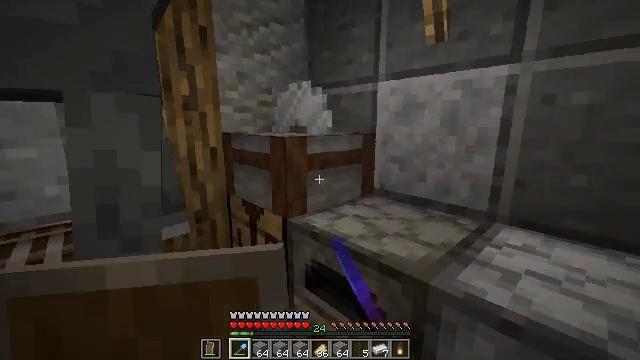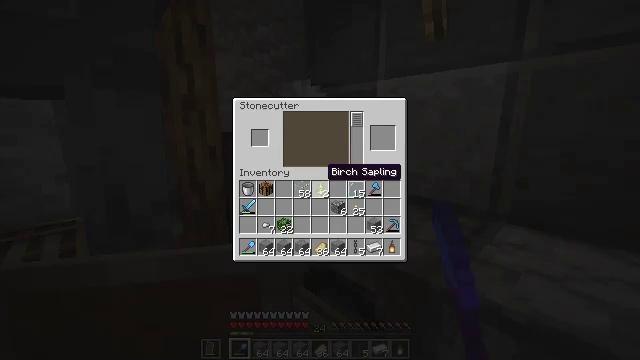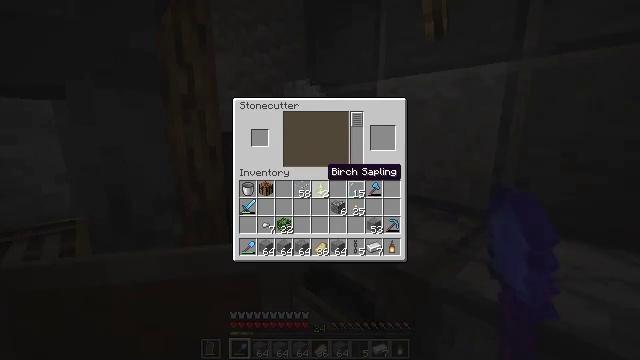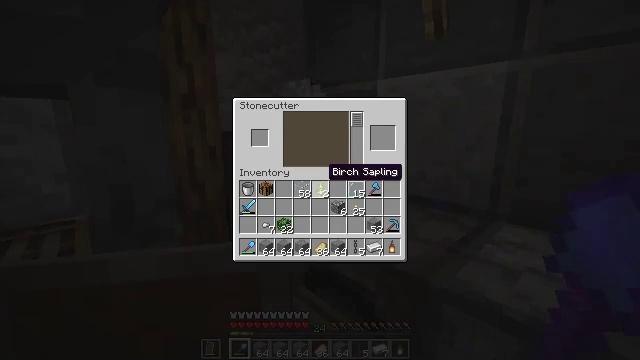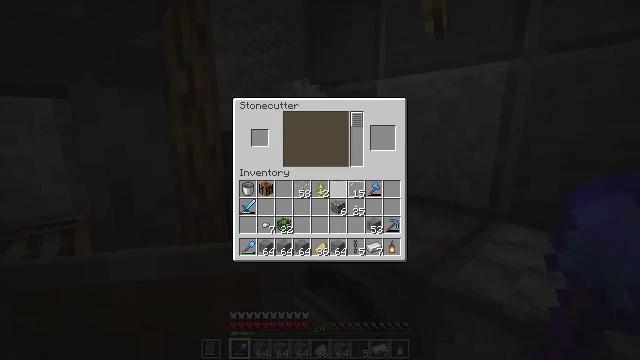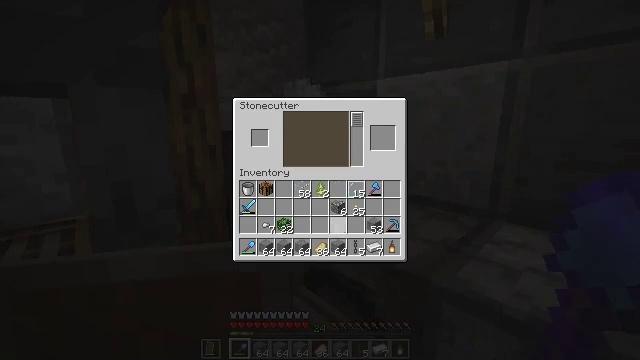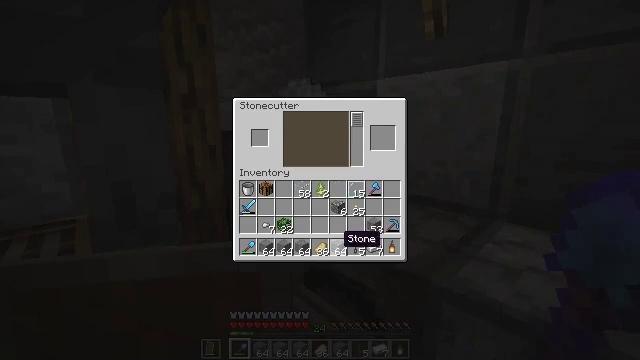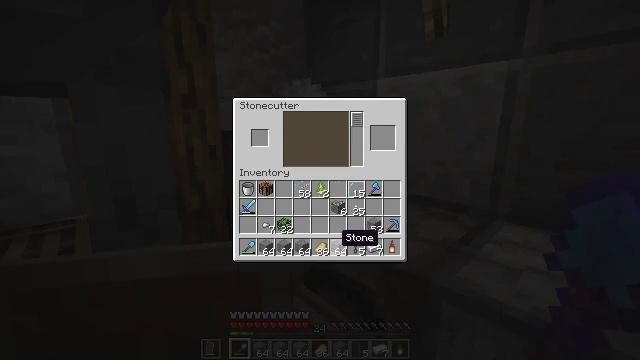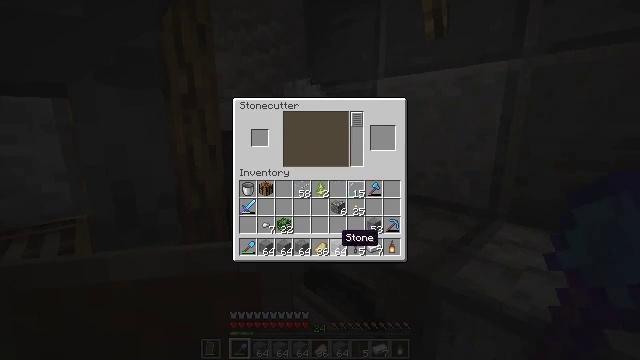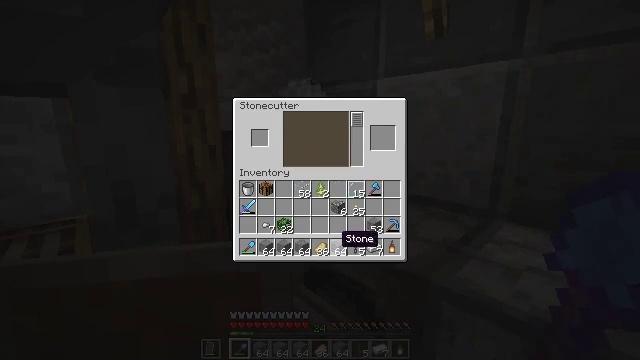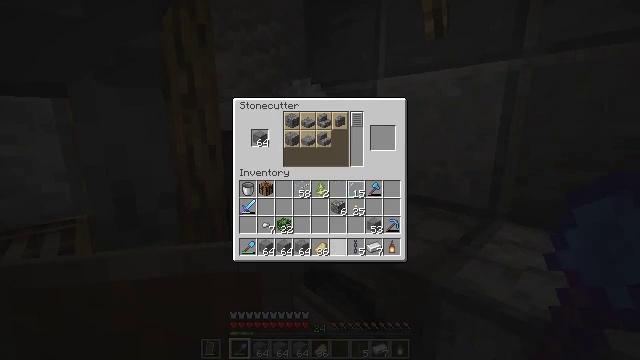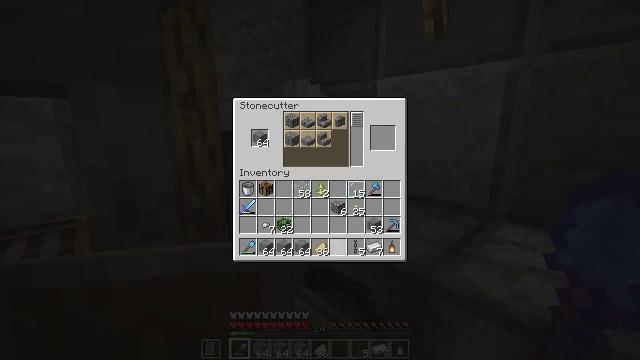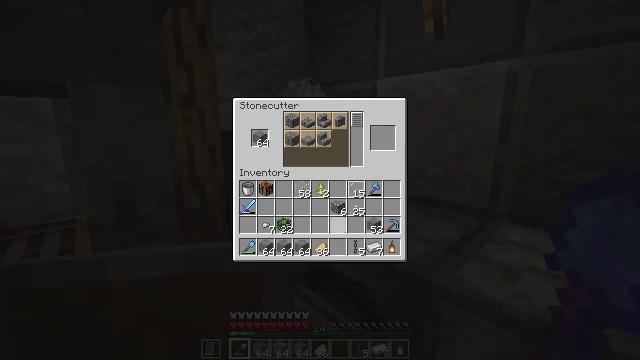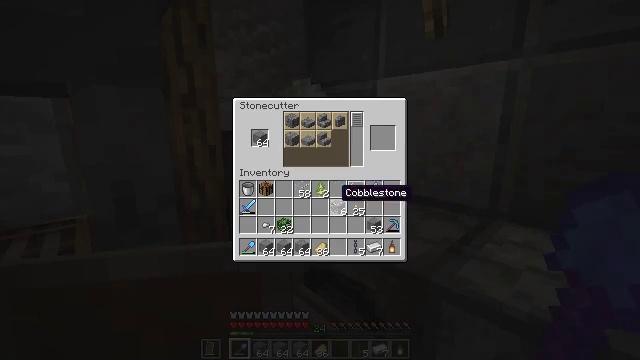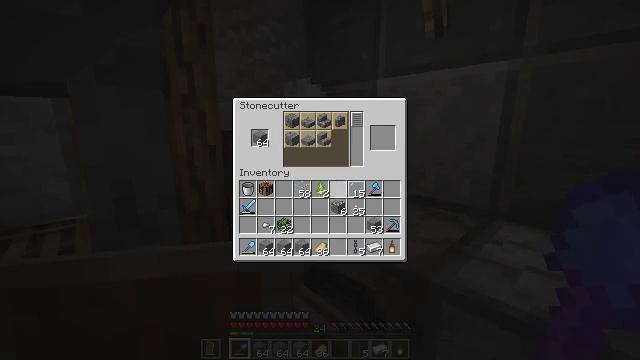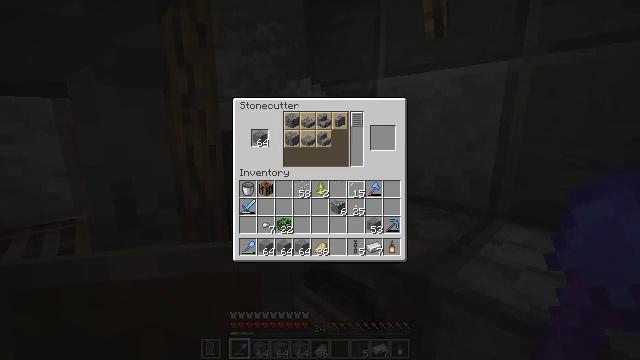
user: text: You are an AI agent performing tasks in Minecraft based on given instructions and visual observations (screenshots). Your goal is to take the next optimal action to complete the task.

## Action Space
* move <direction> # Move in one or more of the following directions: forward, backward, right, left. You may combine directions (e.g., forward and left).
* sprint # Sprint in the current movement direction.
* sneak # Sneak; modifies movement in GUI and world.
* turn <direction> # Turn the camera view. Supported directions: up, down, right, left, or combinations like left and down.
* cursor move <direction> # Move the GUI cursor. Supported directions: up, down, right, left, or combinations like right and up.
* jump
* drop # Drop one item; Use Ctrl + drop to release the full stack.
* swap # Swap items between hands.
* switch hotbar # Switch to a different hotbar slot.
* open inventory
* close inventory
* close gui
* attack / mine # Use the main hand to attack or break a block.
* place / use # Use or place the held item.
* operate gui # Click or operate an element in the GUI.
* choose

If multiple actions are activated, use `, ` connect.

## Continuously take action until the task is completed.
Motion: motion action
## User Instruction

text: Use the crafting table to craft a polished diorite slab.
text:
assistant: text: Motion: open gui
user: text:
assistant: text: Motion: no_op
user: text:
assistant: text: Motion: no_op
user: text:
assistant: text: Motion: cursor move right and down
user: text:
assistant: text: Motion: cursor move down
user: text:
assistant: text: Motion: cursor move down
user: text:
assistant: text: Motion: no_op
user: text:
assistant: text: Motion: sneak
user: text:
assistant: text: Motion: sneak
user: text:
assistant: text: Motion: sneak, operate gui
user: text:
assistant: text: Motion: sneak, operate gui
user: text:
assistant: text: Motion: sneak, cursor move up
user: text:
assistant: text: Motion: sneak, cursor move up
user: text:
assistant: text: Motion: cursor move up
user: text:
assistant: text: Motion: cursor move up
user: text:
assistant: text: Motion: no_op
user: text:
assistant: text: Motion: no_op
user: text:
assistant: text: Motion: no_op
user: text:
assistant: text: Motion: cursor move up
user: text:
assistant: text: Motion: no_op
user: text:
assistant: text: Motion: no_op
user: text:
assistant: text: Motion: no_op
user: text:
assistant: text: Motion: no_op
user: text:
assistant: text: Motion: no_op
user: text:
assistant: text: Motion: no_op
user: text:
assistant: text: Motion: no_op
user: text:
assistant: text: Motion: no_op
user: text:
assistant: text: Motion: no_op
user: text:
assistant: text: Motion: no_op
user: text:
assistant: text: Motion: no_op